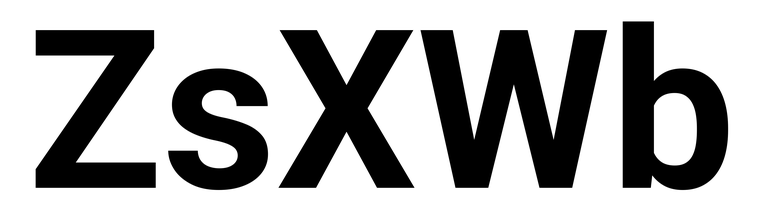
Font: Roboto_Bold